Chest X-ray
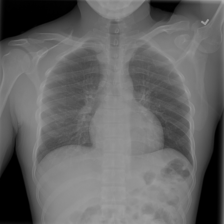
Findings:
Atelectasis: negative
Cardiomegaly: negative
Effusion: negative
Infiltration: negative
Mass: negative
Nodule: negative
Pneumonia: negative
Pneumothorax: negative
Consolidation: negative
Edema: negative
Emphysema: negative
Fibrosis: negative
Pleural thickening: negative
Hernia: negative